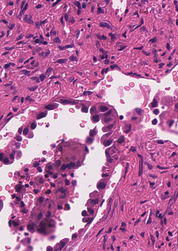
Tumor epithelial tissue: yes
Tumor-associated stroma tissue: yes
Normal tissue: no